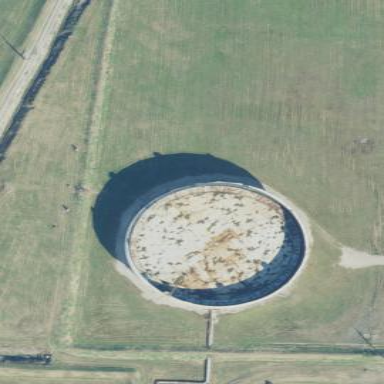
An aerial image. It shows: Storage tank that is man-made.